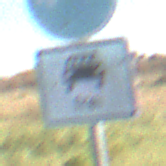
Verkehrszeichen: MehrfachbesetzePersonenkraftwagenFrei
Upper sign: Busssonderstreifen
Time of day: MorningAfternoon
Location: Outdoor (Nature)
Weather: Clear
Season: Autumn
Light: Natural